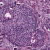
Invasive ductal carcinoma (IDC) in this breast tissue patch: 0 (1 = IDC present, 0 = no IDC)